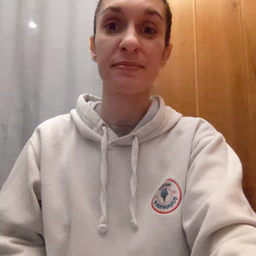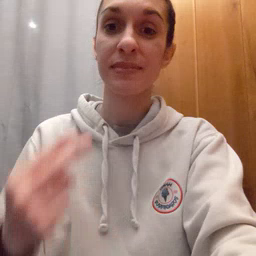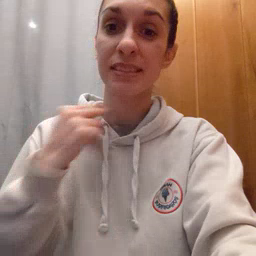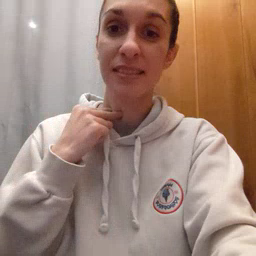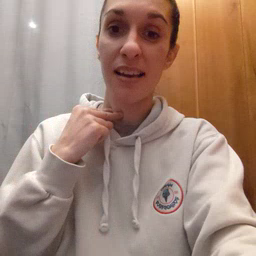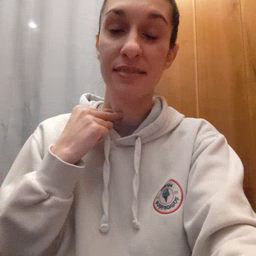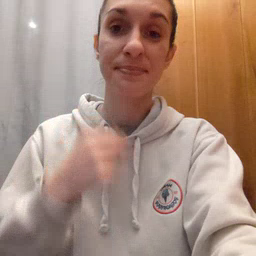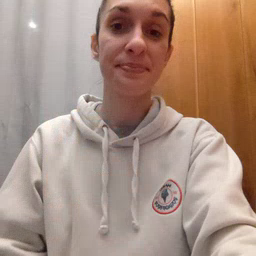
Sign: stuck